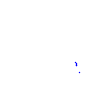
Particle: proton